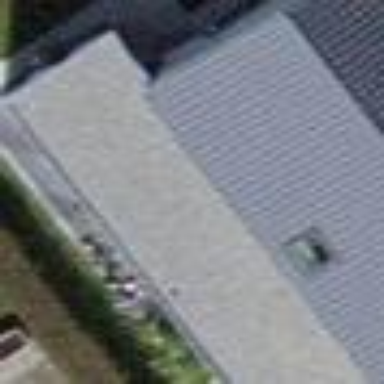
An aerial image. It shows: Carport building.